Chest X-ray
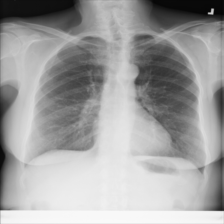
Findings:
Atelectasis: negative
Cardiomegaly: negative
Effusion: negative
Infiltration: negative
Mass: negative
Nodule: negative
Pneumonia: negative
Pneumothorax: negative
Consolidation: negative
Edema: negative
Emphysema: negative
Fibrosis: negative
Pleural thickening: negative
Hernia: negative